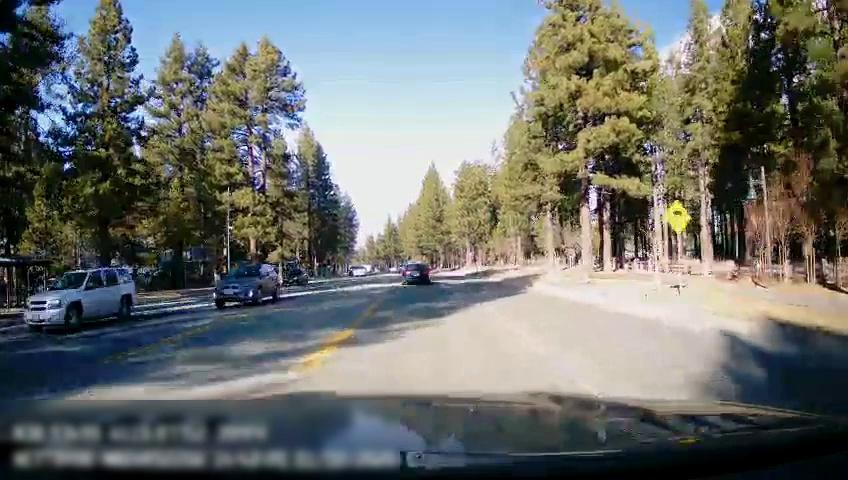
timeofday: Day
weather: Sunny
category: Drivable Space
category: Vehicles | SUV
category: Vehicles | Car
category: Vehicles | Car
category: Vehicles | Truck
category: Vehicles | Car
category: Lanes | Opposite Lane
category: Lanes | Current Lane
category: Traffic | Signs